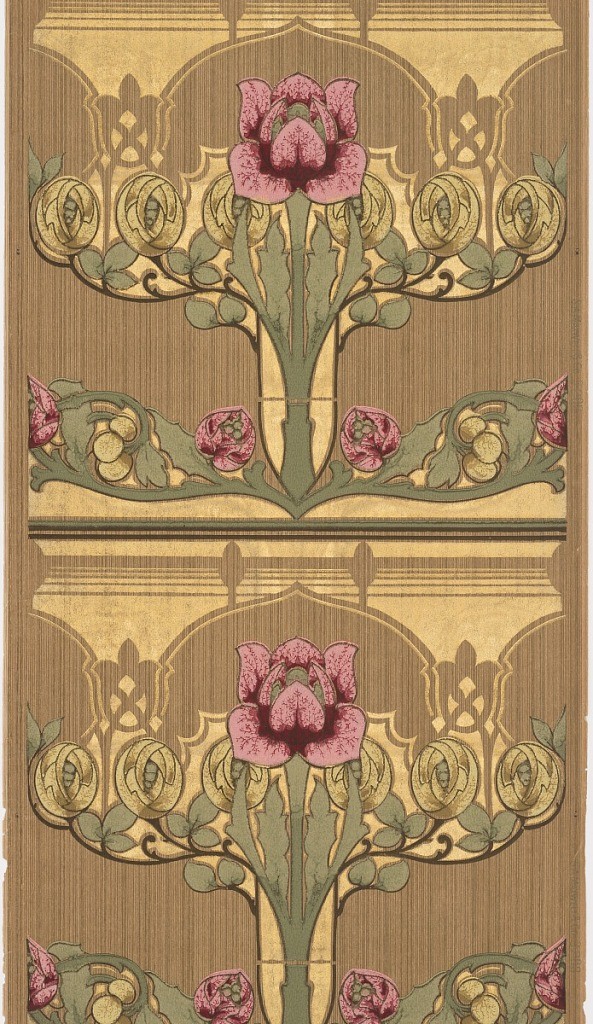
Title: Border
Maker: Maxwell & Co., S.A., Chicago, Illinois, USA
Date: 1905–1915
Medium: Machine-printed paper
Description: On wood-like ground, tall stemmed pink flower, gold buds; additional green stems bearing pink buds below; against gold silhouette with tulips and arabesques.